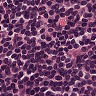
Metastatic tissue present: no